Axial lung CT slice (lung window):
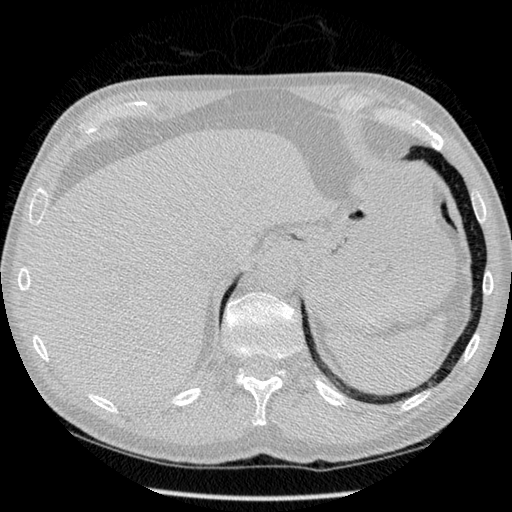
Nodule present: no